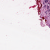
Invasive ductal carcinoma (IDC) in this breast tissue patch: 0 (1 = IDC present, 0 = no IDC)